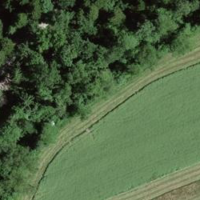
EUNIS habitat code: 44
Species observed at this site:
Alnus glutinosa